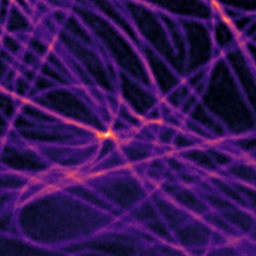
Label: Super-resolution Microtubules image